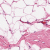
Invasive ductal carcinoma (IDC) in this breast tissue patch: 0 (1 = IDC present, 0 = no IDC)